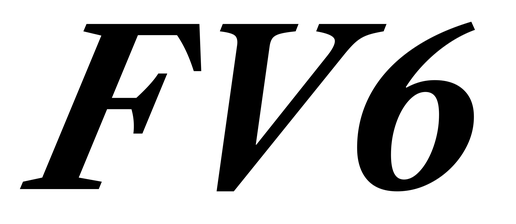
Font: LibreCaslonText-Italic_Bold_Italic